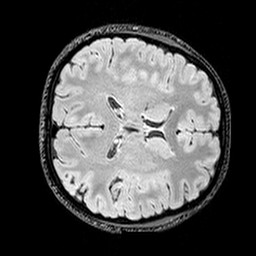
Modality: T2w
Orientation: axial
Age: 25
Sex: female
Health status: healthy
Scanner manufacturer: siemens
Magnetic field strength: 3 T
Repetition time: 5 s
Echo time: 0.396 s